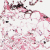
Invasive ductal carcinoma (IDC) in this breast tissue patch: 0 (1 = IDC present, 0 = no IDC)